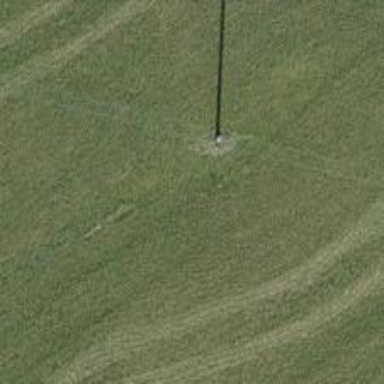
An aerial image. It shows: Power pole.